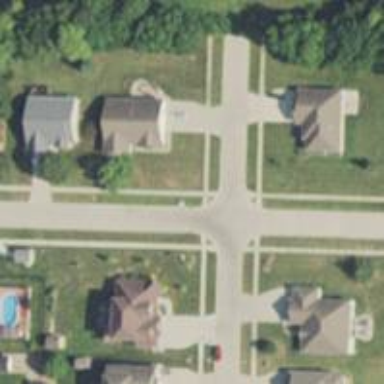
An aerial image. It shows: Unmarked crossing on footway.